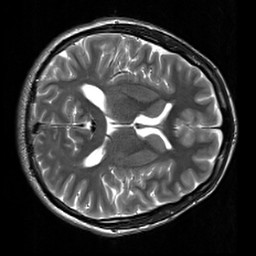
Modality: T2w
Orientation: axial
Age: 23
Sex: male
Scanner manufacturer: siemens
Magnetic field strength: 3 T
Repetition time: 7 s
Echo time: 0.09 s